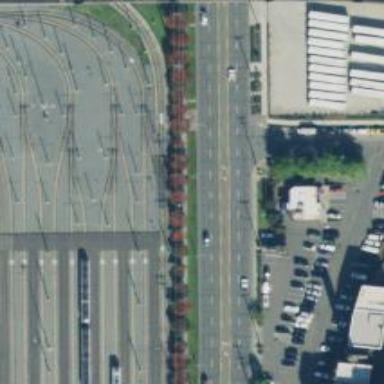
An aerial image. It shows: Light rail yard with electrified contact lines.